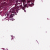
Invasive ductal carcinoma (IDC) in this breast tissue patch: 0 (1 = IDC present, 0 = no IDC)